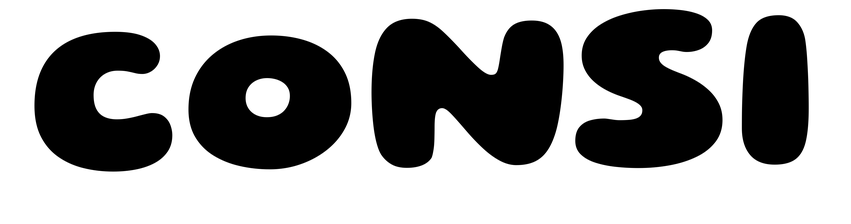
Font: Gluten_ExtraBold